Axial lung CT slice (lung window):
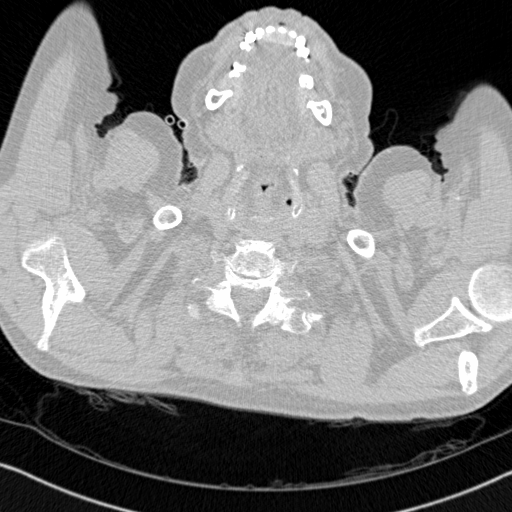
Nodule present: no